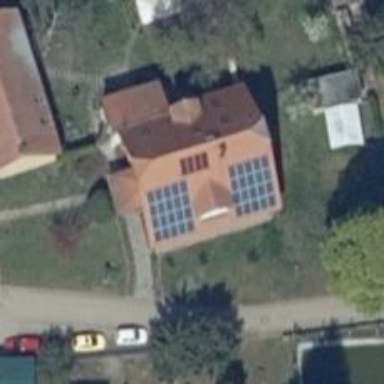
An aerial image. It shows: Solar photovoltaic panel generating electricity through small installation.